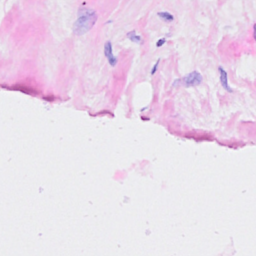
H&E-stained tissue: Breast